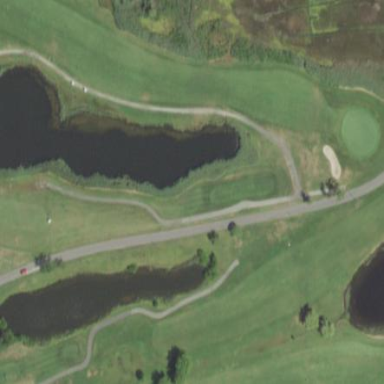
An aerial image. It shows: Water hazard in golf course. The hazard is natural water feature.